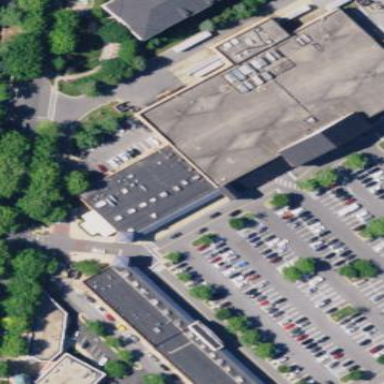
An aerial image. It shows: Retail building.